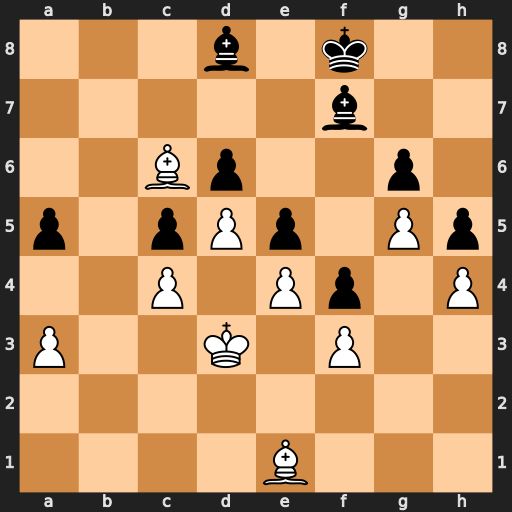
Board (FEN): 3b1k2/5b2/2Bp2p1/p1pPp1Pp/2P1Pp1P/P2K1P2/8/4B3
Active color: w
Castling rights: -
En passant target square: -
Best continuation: Kc2 a4 Bxa4